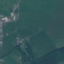
Land use / land cover: Pasture